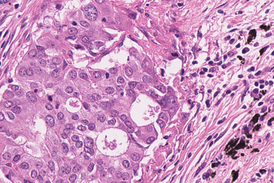
Tumor epithelial tissue: yes
Tumor-associated stroma tissue: yes
Normal tissue: no